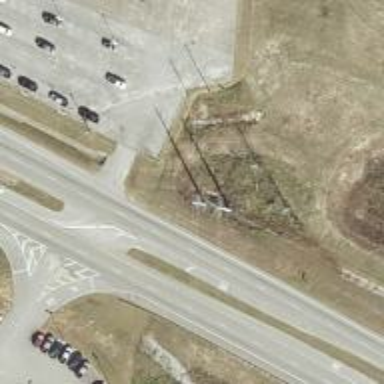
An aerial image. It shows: Power pole.